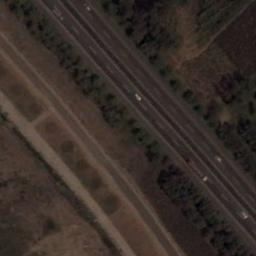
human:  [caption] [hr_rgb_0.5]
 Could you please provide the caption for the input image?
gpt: There are large lawns and green trees around the freeway, And there are several cars on the freeway .

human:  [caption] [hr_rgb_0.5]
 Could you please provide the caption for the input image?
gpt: The freeway is between the bare land and some trees .

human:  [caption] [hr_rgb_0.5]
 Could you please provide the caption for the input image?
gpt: The left side of the highway is sandy .

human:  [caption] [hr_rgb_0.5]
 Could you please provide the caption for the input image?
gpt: A straight freeway and a dirt path go through the lawn with some trees .

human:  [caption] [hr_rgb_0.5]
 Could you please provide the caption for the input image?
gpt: There are green belts along the freeway beside some farmlands .